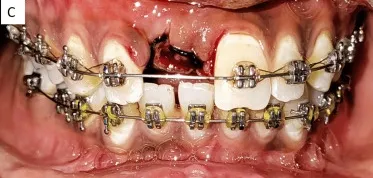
Loose suture given to secure the flap.
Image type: medical_photograph (oral_photograph)